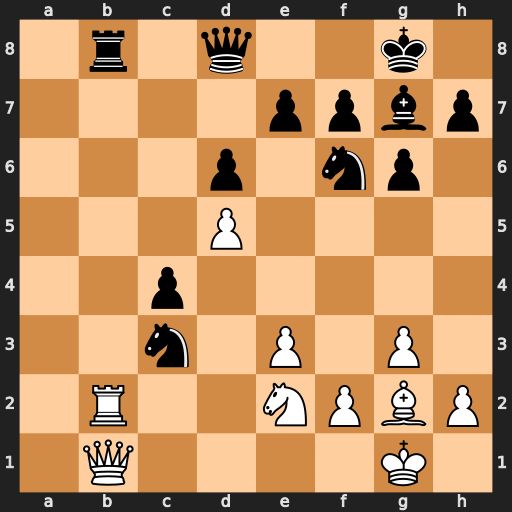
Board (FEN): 1r1q2k1/4ppbp/3p1np1/3P4/2p5/2n1P1P1/1R2NPBP/1Q4K1
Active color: w
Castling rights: -
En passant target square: -
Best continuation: Rxb8 Nxb1 Rxd8+